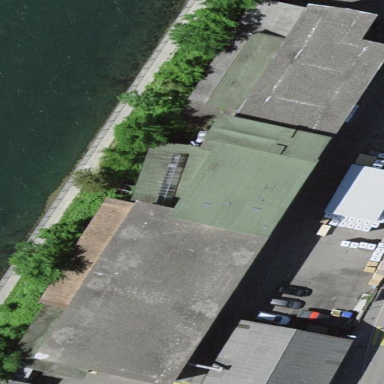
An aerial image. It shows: Industrial building.